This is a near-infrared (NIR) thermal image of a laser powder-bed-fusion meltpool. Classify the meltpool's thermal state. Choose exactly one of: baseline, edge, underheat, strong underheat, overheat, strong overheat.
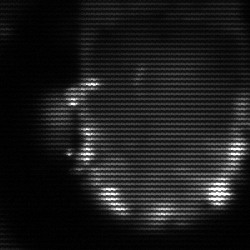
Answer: baseline